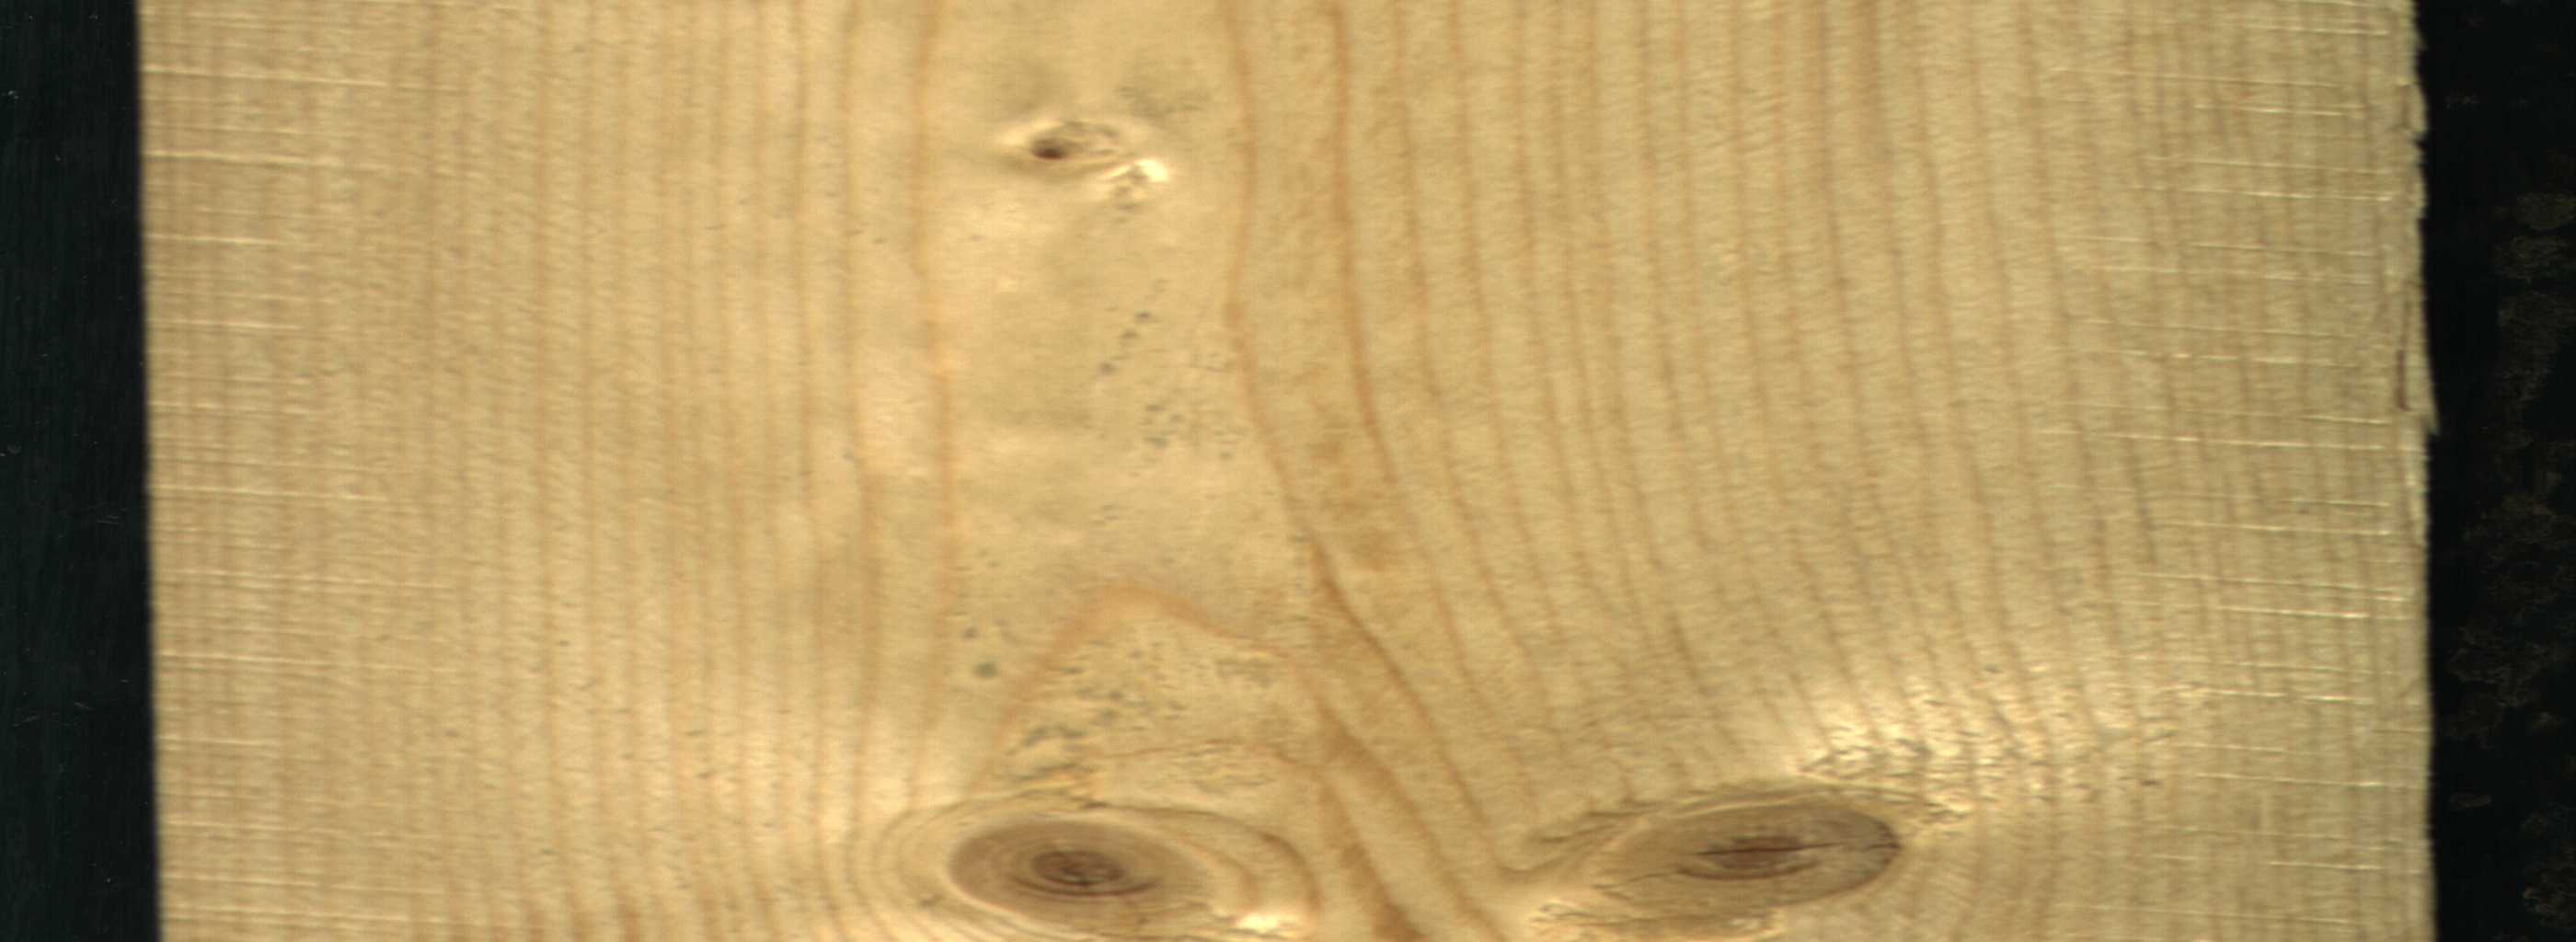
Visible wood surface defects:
Live_Knot
Live_Knot
Live_Knot